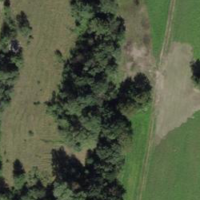
EUNIS habitat code: 41
Species observed at this site:
Primula hirsuta